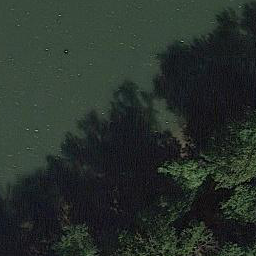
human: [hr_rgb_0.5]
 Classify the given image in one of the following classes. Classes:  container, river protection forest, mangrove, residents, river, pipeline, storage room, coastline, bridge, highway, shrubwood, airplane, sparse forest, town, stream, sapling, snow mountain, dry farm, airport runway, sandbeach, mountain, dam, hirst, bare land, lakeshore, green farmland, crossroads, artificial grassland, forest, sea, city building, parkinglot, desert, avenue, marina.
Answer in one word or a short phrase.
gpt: river protection forest